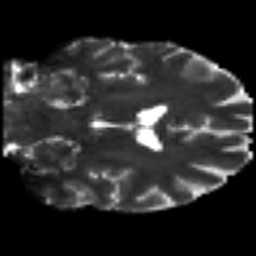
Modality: T2w
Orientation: coronal
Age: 43
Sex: male
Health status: healthy
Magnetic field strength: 3 T
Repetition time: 9 s
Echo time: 0.093 s